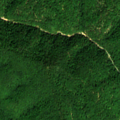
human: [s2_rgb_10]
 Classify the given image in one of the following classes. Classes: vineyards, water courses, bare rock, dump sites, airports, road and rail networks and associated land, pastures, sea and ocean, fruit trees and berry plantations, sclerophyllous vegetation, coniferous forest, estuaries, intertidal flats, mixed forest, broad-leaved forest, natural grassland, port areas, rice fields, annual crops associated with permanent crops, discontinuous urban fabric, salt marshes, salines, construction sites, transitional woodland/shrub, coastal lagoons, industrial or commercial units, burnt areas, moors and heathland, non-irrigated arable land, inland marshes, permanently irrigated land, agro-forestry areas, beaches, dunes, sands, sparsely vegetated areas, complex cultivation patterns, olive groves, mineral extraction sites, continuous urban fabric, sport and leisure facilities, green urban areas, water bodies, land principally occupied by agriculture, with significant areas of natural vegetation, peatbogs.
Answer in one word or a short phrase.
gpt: broad-leaved forest